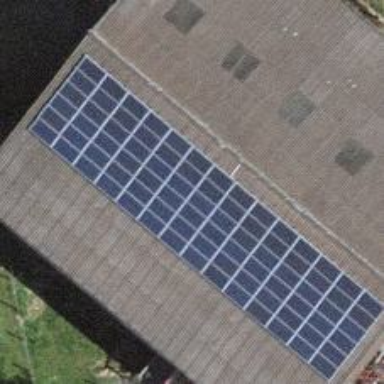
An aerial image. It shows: Solar photovoltaic panel generator.